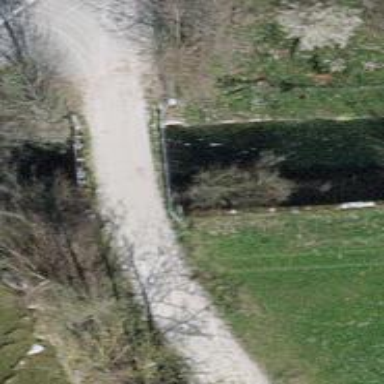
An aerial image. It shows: Unclassified road with gravel surface.